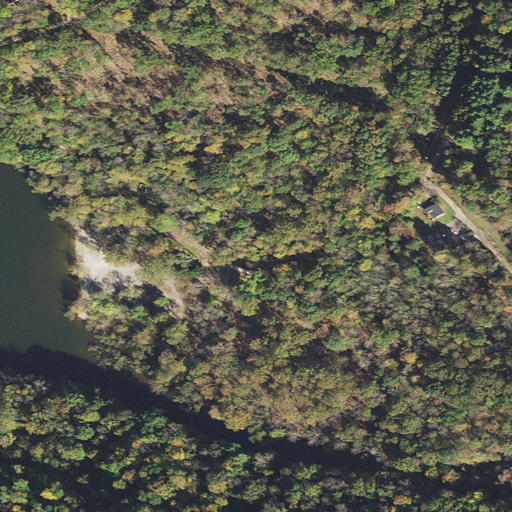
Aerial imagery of valley in Maryland named Collier Hollow containing deciduous forest, open development, open water, grassland, low intensity development, mixed forest, and barren land